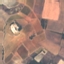
Land use / land cover: PermanentCrop